Question: In attempting to replicate the "Digit Recognition" example given on slide 28 of this <URL> on CART, I'm unable to figure out how to create a dataset with 200 samples based on a specified distribution.
'''
# columns to be used for specified distribution
Digit <- c(1,2,3,4,5,6,7,8,9,0)
X1 <- c(0,1,1,0,1,1,1,1,1,1)
X2 <- c(0,0,0,1,1,1,0,1,1,1)
X3 <- c(1,1,1,1,0,0,1,1,1,1)
X4 <- c(0,1,1,1,1,1,0,1,1,0)
X5 <- c(0,1,0,0,0,1,0,1,0,1)
X6 <- c(1,0,1,1,1,1,1,1,1,1)
X7 <- c(0,1,1,0,1,1,0,1,1,1)
# df is the specified distribution
df <- cbind(Digit,X1,X2,X3,X4,X5,X6,X7)
'''
The 10 digits are shown by different on-off combinations of seven horizontal and vertical lights. Each digit is represented by a 7-dimensional vector of zeros and ones.
The th sample is , the th light is off.
The lecture states that the data for this example are generated by a malfunctioning calculator. Each of the seven lights has probability 0.1 of being in the wrong state independently. The training set contains 200 samples according to the specified distribution.
Could you please help me understand how to configure this simulation data? Thank you for your time.
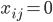
Answer: I hate to be that guy who answers their own post but I just found the same example used on page 15 <URL> in the "rpart" documentation. I'll continue writing up the answer but I'll delete the question at the end of the day unless I hear differently from the community. Sorry about my oversight.
'''
# the data for this example is generated by a malfunctioning calculator
set.seed(1953) # An auspicious year
n <- 200
y <- rep(0:9, length=200)
temp <- c(1,1,1,0,1,1,1,
0,0,1,0,0,1,0,
1,0,1,1,1,0,1,
1,0,1,1,0,1,1,
0,1,1,1,0,1,0,
1,1,0,1,0,1,1,
0,1,0,1,1,1,1,
1,0,1,0,0,1,0,
1,1,1,1,1,1,1,
1,1,1,1,0,1,0)
# The true light pattern 0-9
lights <- matrix(temp, 10, 7, byrow = TRUE)
# Noisy lights
temp1 <- matrix(rbinom(n*7, 1, 0.9), n, 7)
temp1 <- ifelse(lights[y+1, ] == 1, temp1, 1-temp1)
# Random lights
temp2 <- matrix(rbinom(n*17, 1, 0.5), n, 17)
x <- cbind(temp1, temp2)
'''